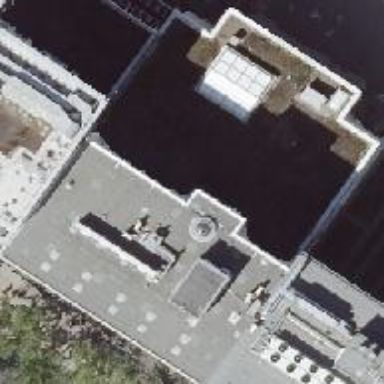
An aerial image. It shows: Commercial building with flat roof.